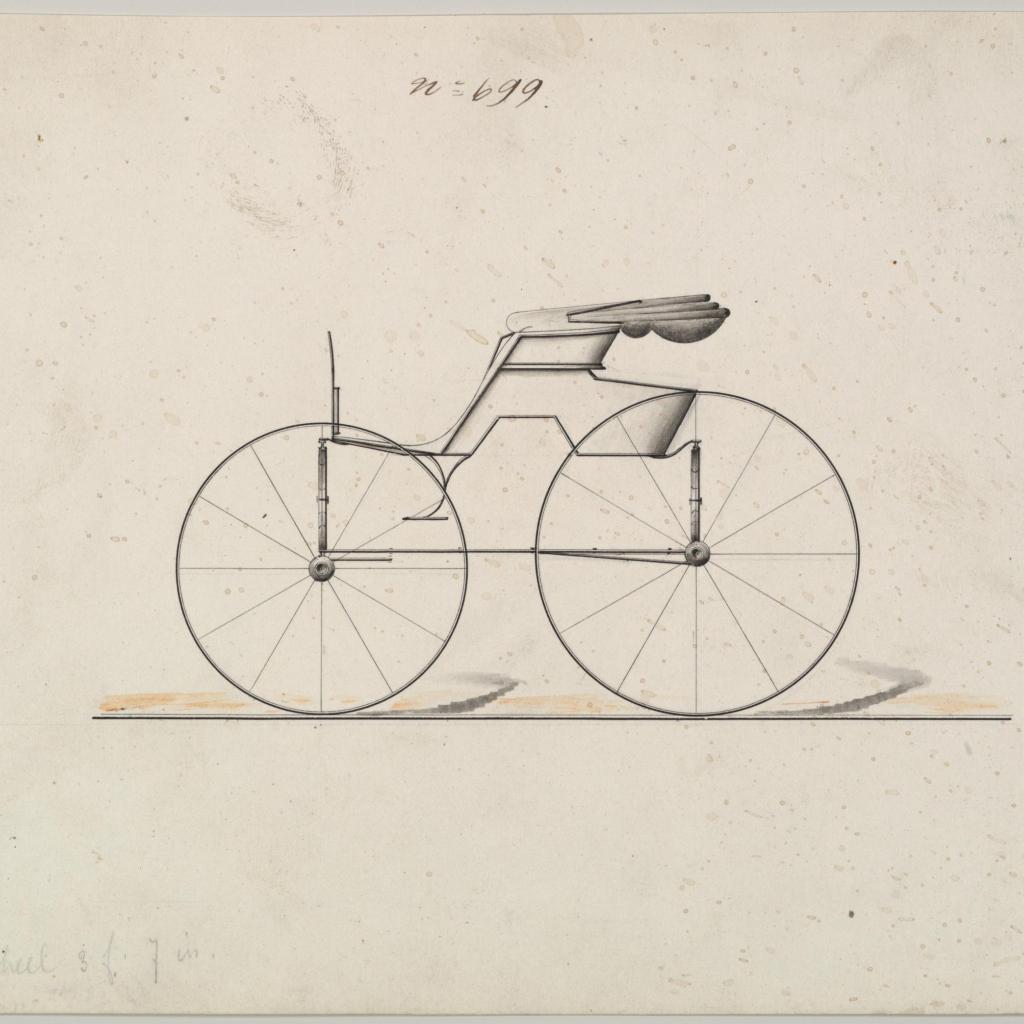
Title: Road Wagon #699
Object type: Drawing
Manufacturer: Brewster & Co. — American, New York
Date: ca. 1870
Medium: Pen and black ink, watercolor
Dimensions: sheet: 6 3/16 x 8 3/4 in. (15.7 x 22.2 cm)
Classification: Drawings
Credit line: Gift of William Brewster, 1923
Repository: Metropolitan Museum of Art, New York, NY